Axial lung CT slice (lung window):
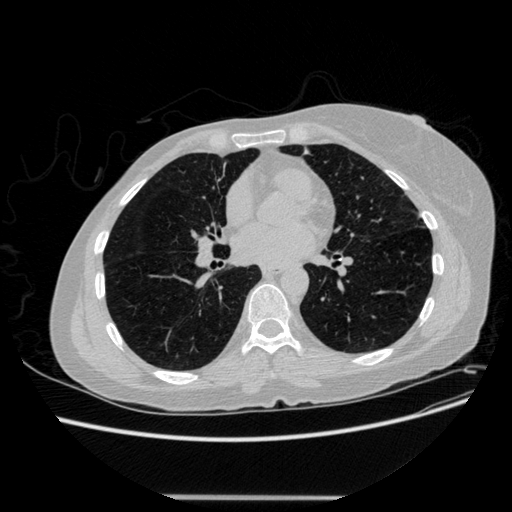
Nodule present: no